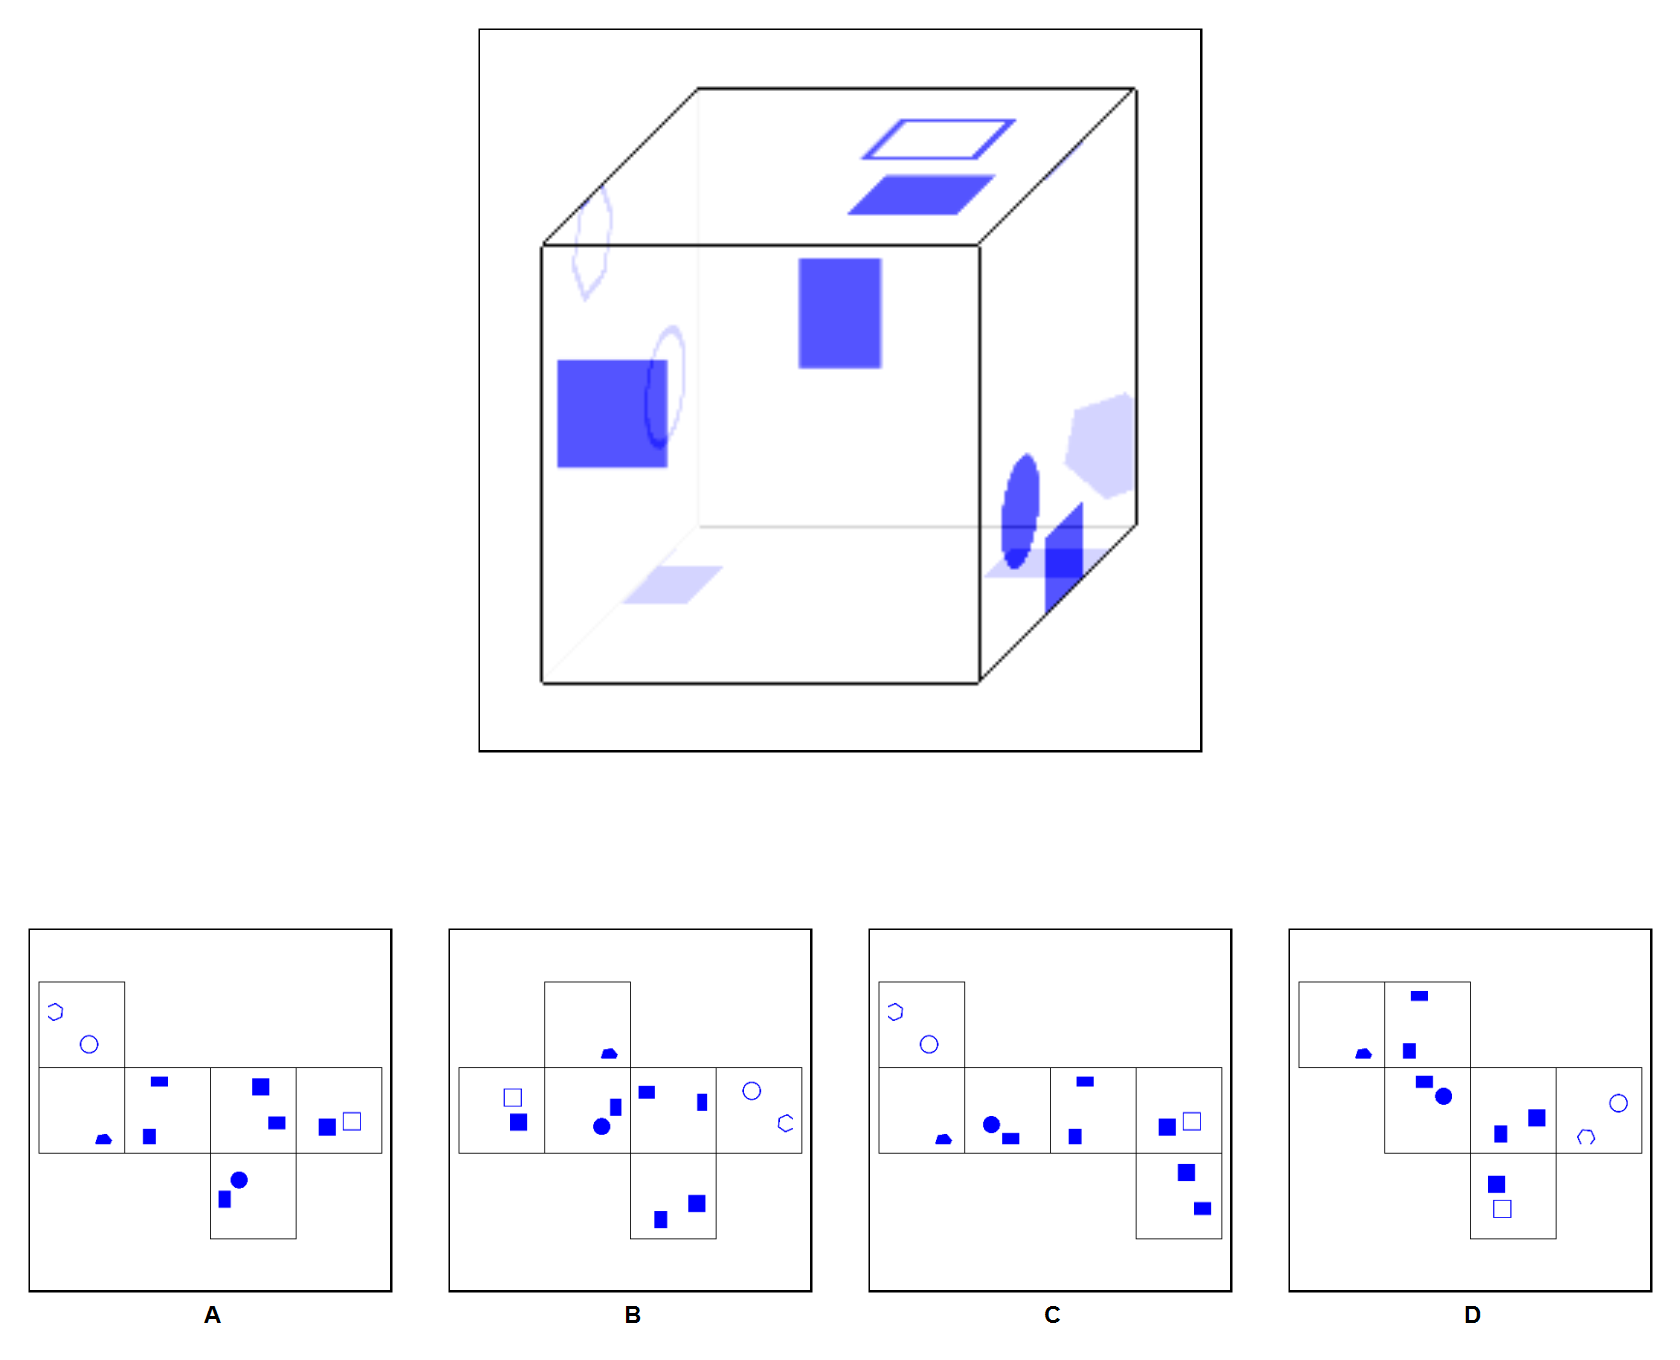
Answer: C